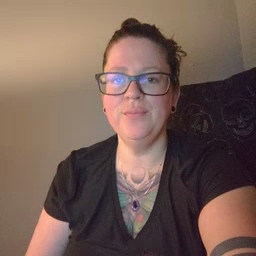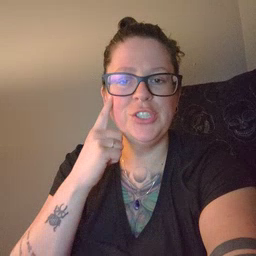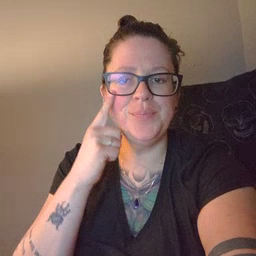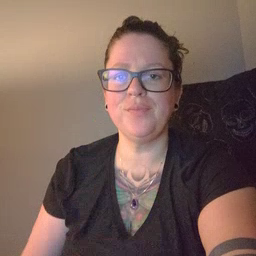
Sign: cheek